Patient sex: M
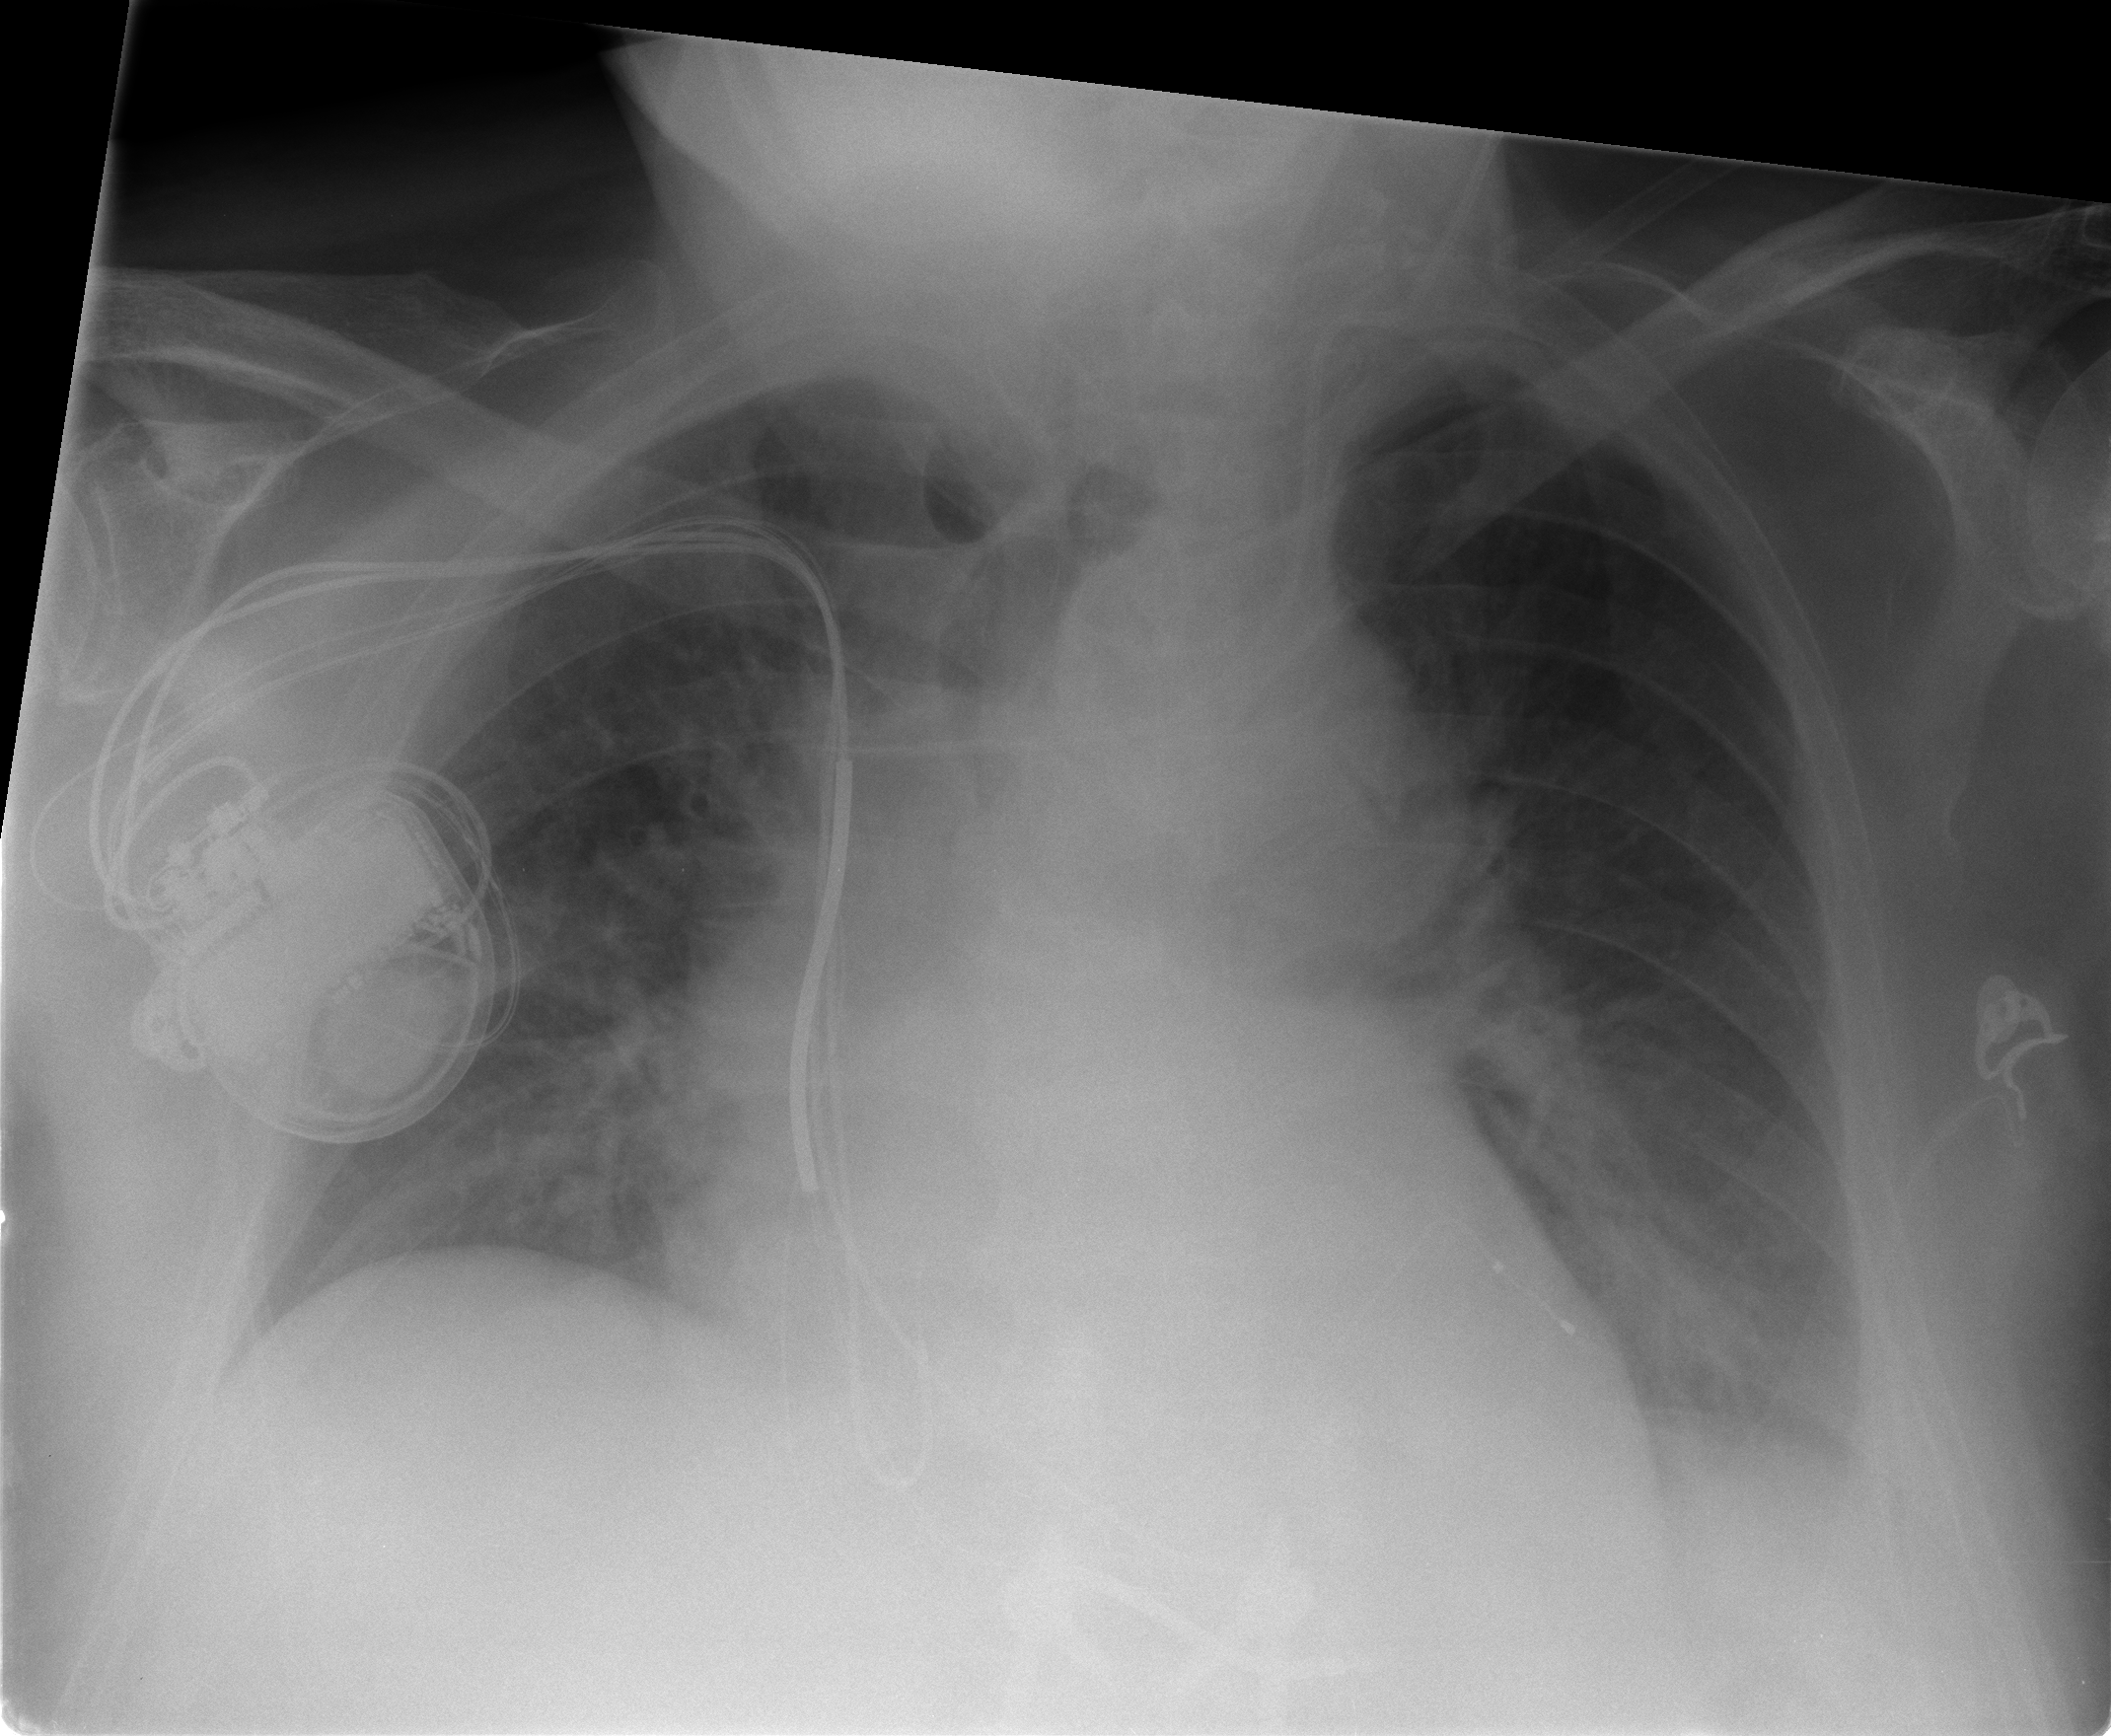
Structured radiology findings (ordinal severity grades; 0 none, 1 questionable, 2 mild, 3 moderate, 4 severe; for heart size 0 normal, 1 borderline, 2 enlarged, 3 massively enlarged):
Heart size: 0
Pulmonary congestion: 1
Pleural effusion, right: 0
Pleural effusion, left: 0
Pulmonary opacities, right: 0
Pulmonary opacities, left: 0
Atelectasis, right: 0
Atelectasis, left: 2